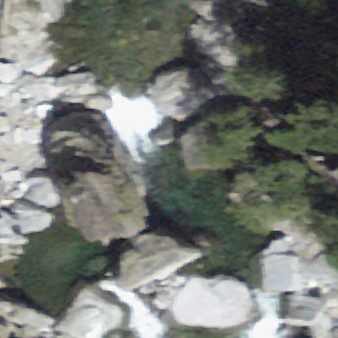
Label: bouldering_area